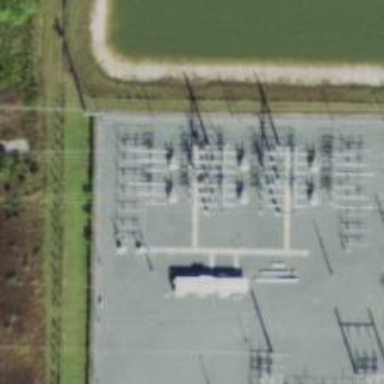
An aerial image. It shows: Switch for power supply.